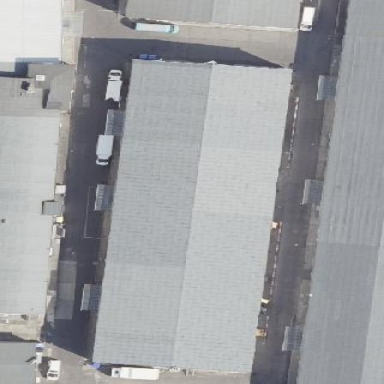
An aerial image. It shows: Industrial building.